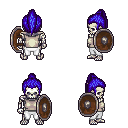
a pixel art fantasy rpg character, male body template, skeleton, white sleeveless shirt, white pants, blue long topknot hairstyle, shield, four views (front, back, left, right), 2x2 character sprite sheet, small pixel art, hard edges, no anti-aliasing